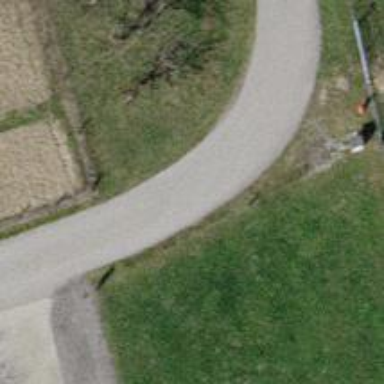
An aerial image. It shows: Well-maintained track road with grade 1 tracktype.